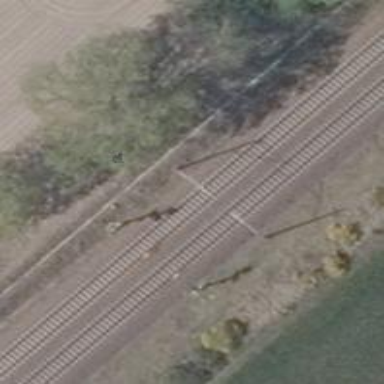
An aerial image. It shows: Railway signal.